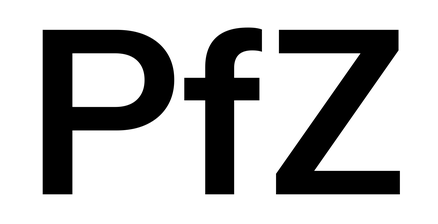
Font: InstrumentSans_SemiBold